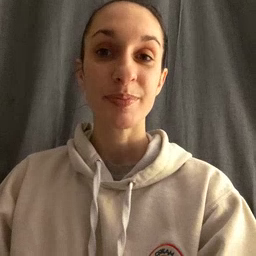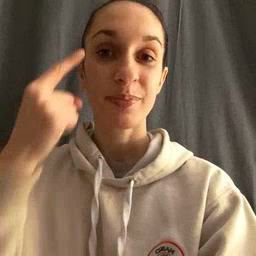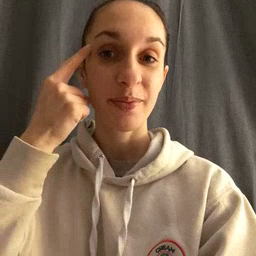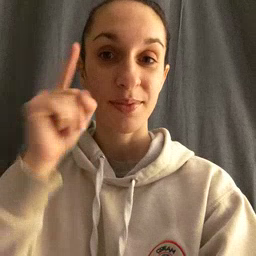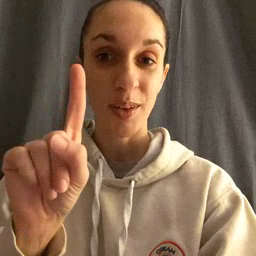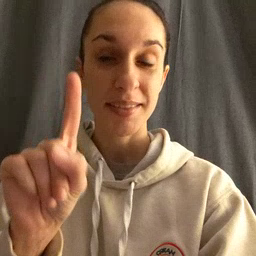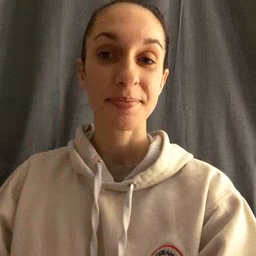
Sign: for